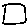
Label: square